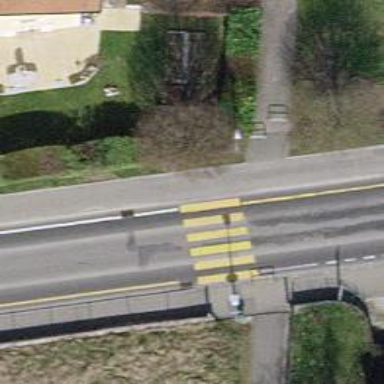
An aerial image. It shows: Zebra crossing on the road.